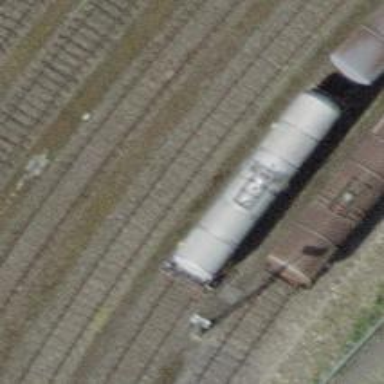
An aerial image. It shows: Railway siding for service.